Question: In my application, I use list to display the items. I have a web service result and i bind with list and adding image in to that list. so I used class as 'ui-li-icon' but it comes with overlaps the value. see the image
'''
listItem.innerHTML = "<img class='ui-li-icon' alt='No Image' src='"+
g_listOfBusinessDetails[i].imageURL +"'/><a href='#'
data-role='button' data-theme ='e' id='" + i + "' rel='external' data-inline='true'>" +
"<h3>"+ g_listOfBusinessDetails[i].name +"</h3>"+ "</a>";
'''
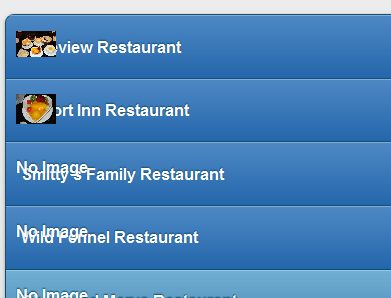
Answer: add style with margin-left to the text , style='margin-left:some pix or em value according to your image size'
change your code little bit like this
'''
listItem.innerHTML = "<img src=" + g_listOfBusinessDetails[i].imageURL + " class='ui-li-icon'></img><a href='#' data-role='button' id='" + i + "' data-theme ='c' rel='external' data-inline='true' style='margin-left:2em' >" + g_listOfBusinessDetails[i].name + " </a><br><a href='#' data-role='button' id='' name='" + i + "' data-icon = arrow-r></a>";
'''
Thanks.